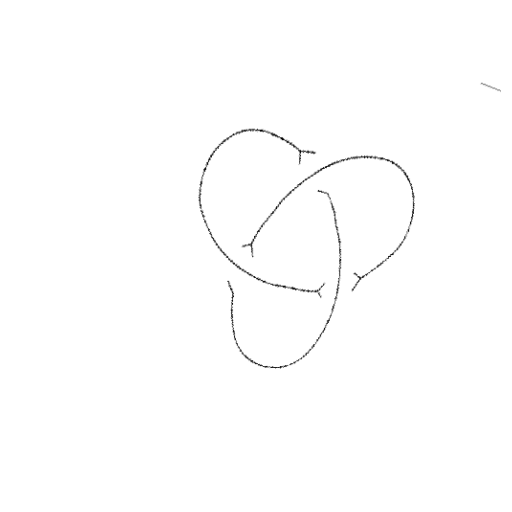
Crossing number: 3